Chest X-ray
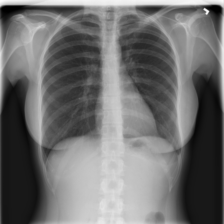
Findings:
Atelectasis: negative
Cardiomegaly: negative
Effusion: negative
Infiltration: negative
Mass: negative
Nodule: negative
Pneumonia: negative
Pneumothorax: positive
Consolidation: negative
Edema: negative
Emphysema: negative
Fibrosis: negative
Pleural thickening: negative
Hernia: negative